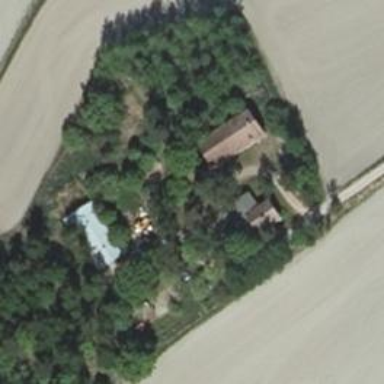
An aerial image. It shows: Farmyard area.